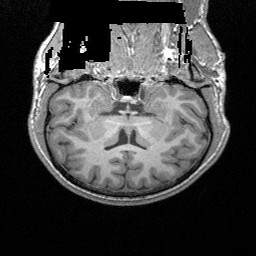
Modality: T1w
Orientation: sagittal